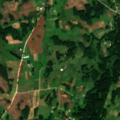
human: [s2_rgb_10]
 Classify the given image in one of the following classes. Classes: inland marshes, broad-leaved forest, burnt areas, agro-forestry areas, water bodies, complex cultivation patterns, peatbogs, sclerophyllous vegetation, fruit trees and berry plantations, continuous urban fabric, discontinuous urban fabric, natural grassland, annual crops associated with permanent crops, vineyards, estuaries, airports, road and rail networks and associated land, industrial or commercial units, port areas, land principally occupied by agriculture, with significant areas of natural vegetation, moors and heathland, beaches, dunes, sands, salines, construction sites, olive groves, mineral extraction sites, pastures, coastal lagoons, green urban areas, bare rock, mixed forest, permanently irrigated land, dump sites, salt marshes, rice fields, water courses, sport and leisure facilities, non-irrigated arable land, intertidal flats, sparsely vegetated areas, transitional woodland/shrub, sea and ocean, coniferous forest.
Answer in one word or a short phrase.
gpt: complex cultivation patterns, land principally occupied by agriculture, with significant areas of natural vegetation, broad-leaved forest, transitional woodland/shrub